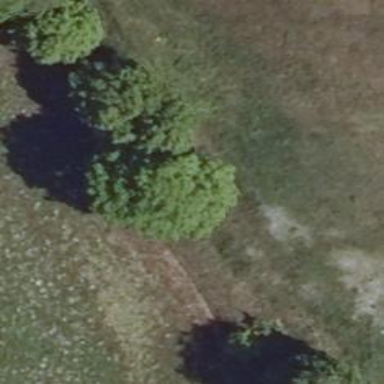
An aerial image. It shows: Row of trees in natural setting.